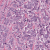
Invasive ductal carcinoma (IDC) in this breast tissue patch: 1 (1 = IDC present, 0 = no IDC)